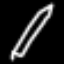
Label: pencil